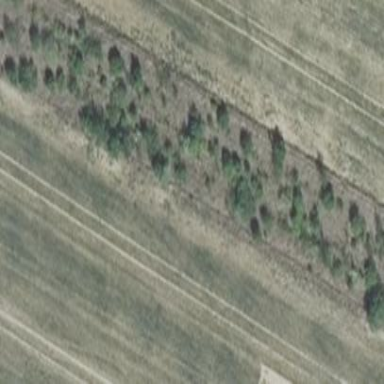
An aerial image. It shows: Fence surrounding area with scrub vegetation.